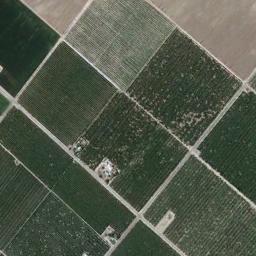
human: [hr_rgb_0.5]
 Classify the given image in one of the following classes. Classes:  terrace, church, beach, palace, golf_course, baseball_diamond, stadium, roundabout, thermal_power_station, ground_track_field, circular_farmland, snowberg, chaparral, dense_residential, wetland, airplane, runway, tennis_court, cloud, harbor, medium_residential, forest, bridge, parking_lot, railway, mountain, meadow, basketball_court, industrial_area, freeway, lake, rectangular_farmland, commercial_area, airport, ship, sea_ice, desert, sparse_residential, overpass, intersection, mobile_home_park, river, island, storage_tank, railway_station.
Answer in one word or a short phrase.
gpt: rectangular_farmland